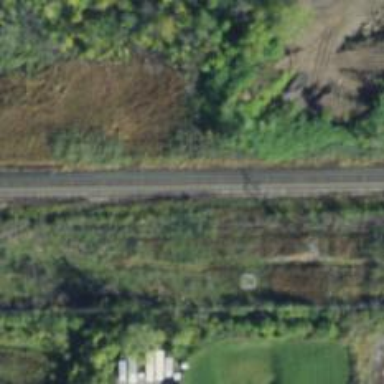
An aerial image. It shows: Railway siding for service.